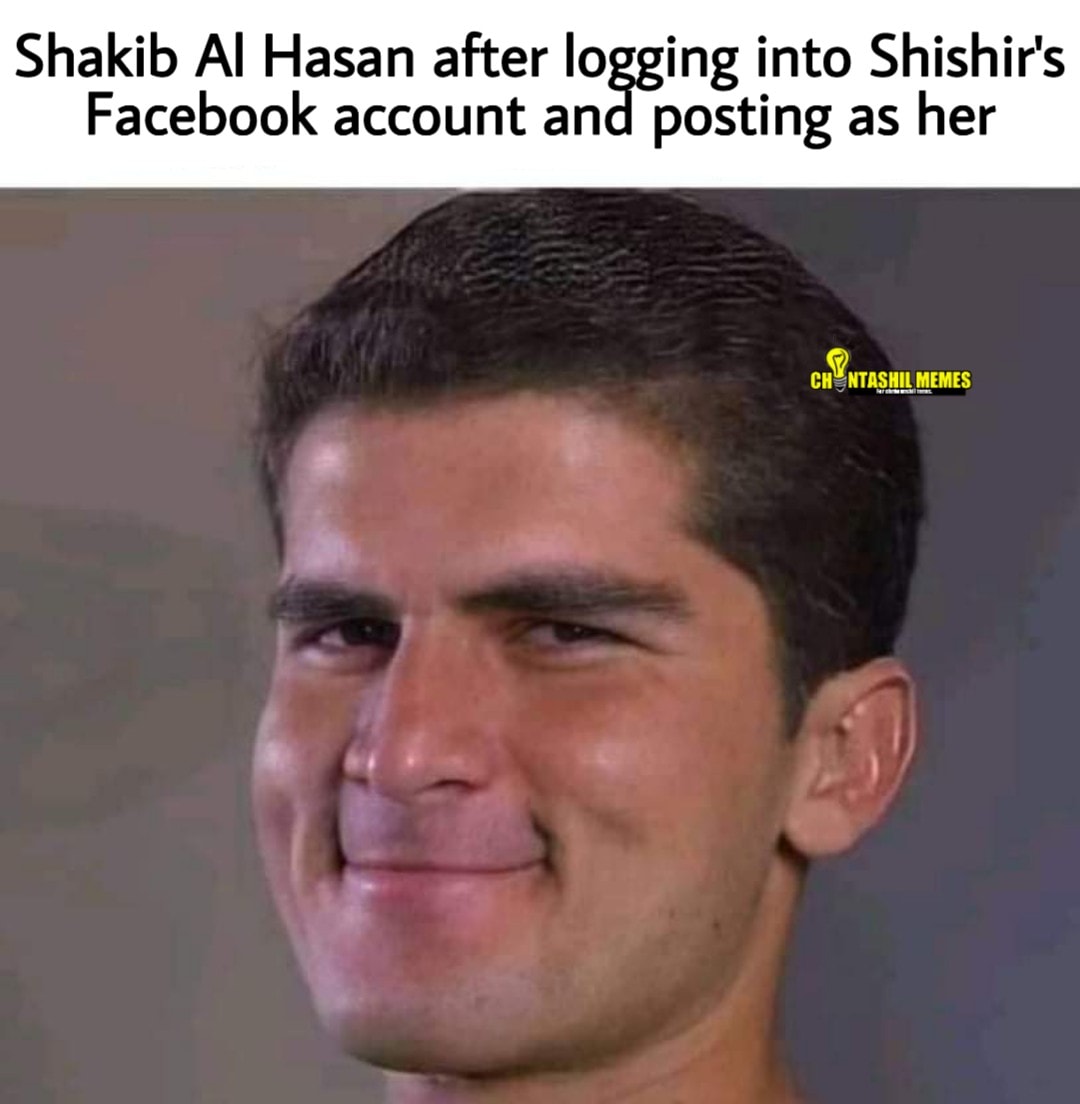
Caption: Shakib Al Hasan after logging into Shishir's Facebook account and posting as her
Label: hate